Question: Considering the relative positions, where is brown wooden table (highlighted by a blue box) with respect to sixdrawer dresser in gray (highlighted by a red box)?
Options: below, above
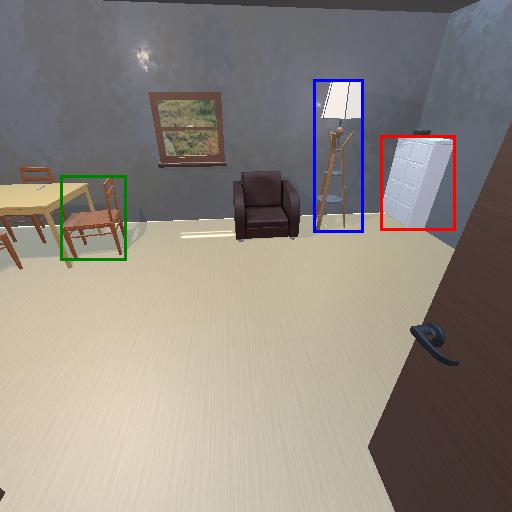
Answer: below